Question: I want to crawl a site(<URL> and enable DOWNLOAD_DELAY=5. Nothing changed.
What do you recommend?

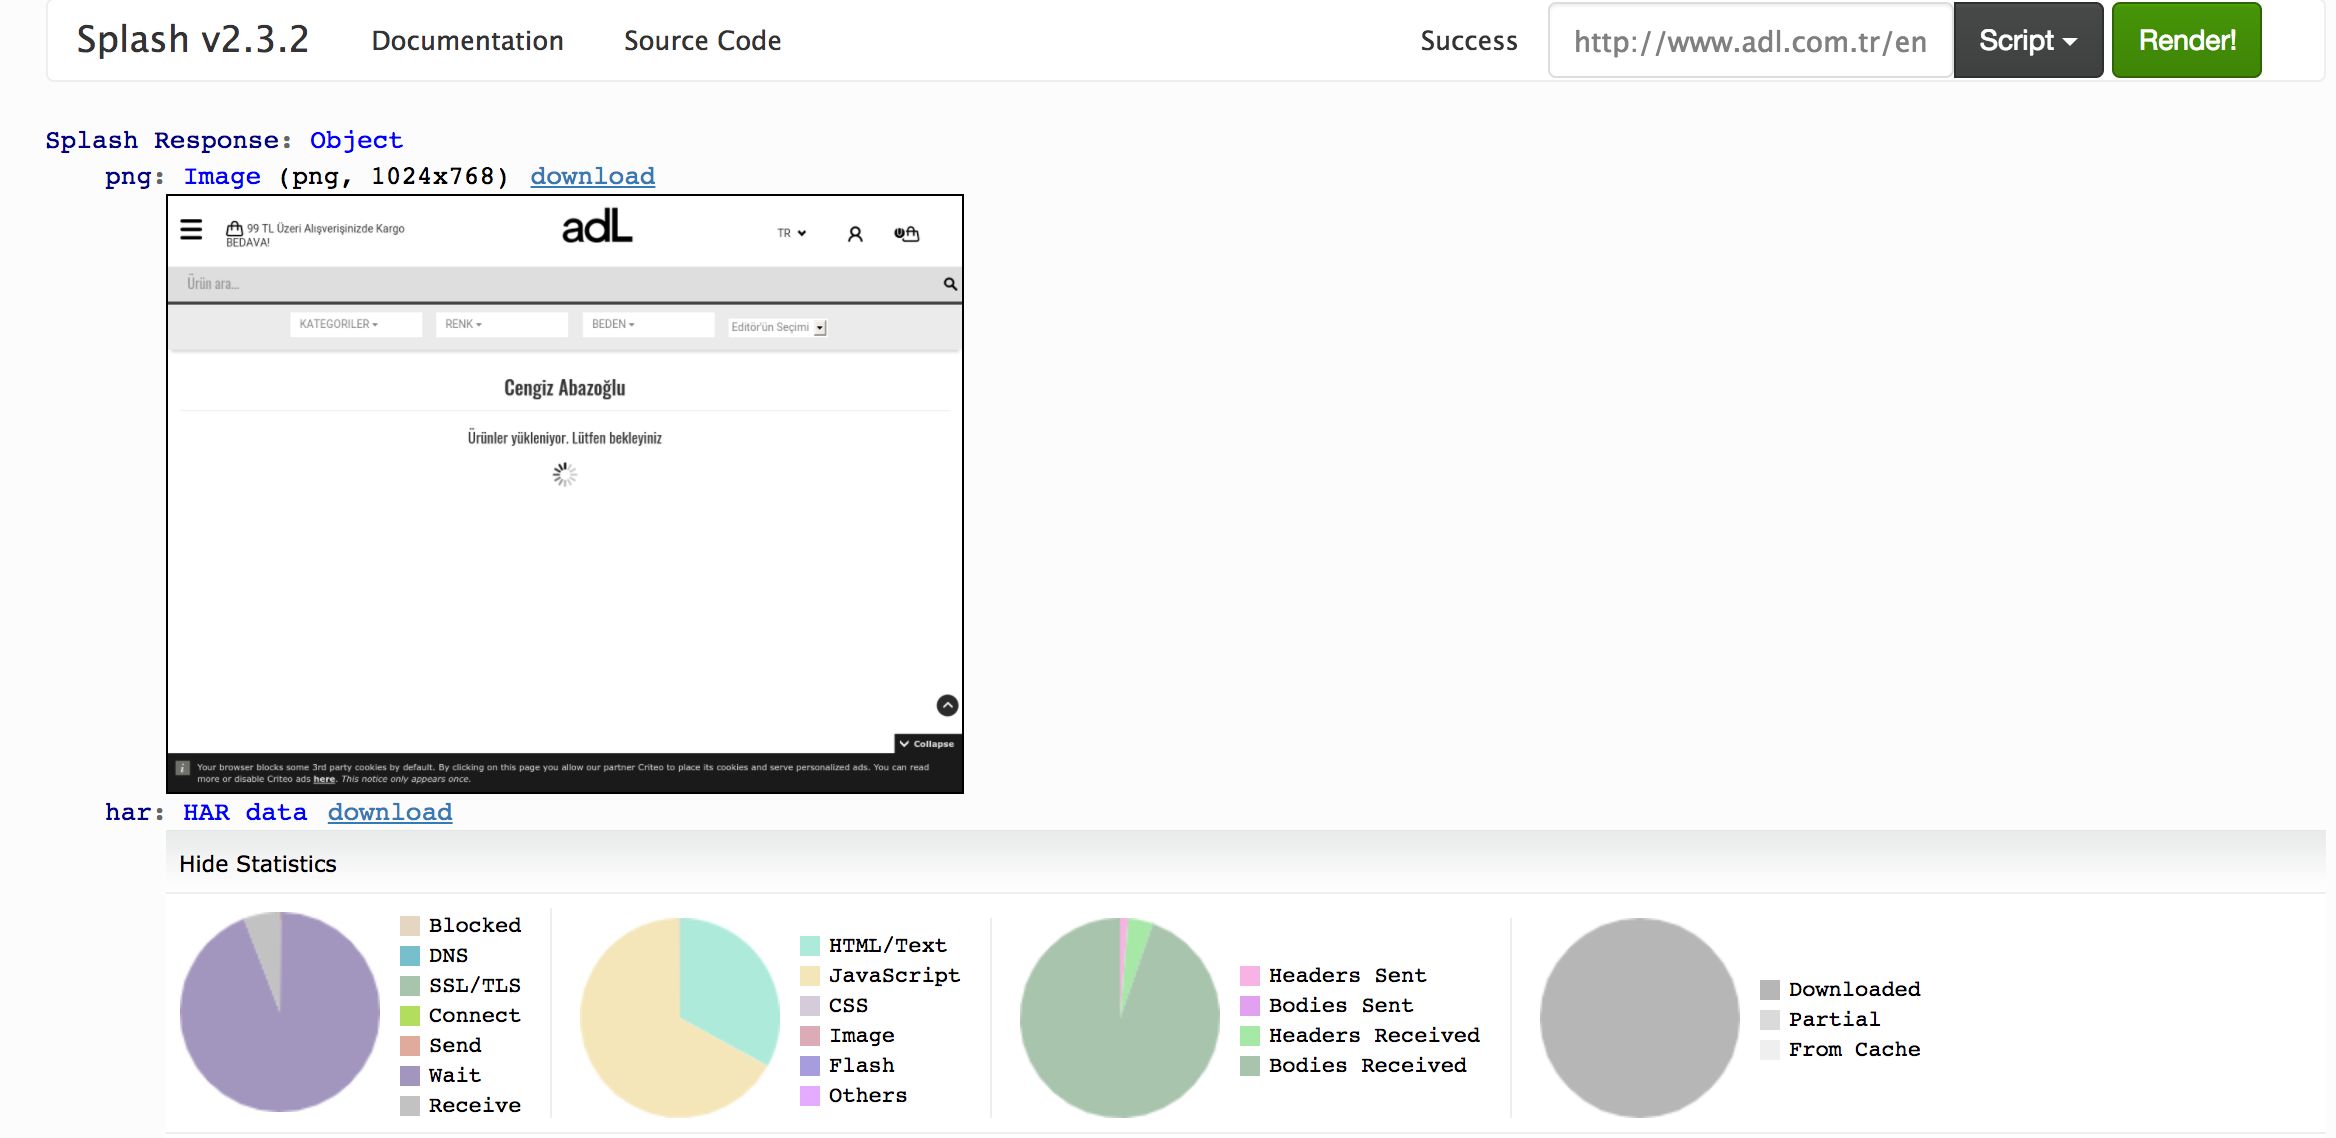
Answer: This website works for me in Splash 3.0, but not in Splash 2.3.2.
In Splash 3.0 WebKit was updated to a much more recent version, likely this fixed the incompatibility.